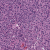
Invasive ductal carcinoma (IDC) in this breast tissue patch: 1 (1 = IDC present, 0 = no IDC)